Field crop: maize
Growth stage: 2
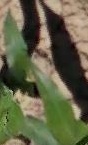
Species: maize